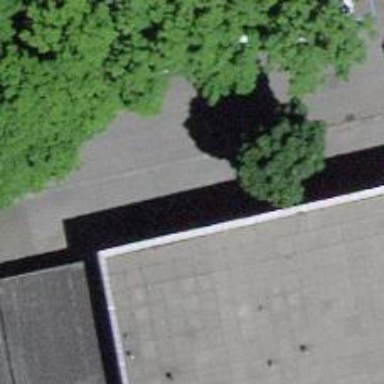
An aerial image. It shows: Parking entrance.